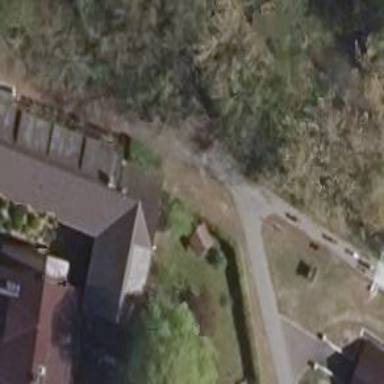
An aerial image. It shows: Historic railway halt.